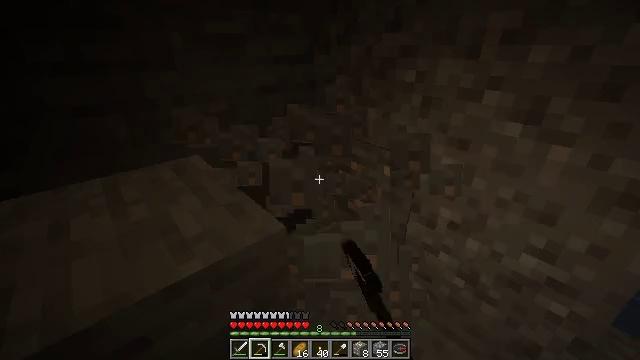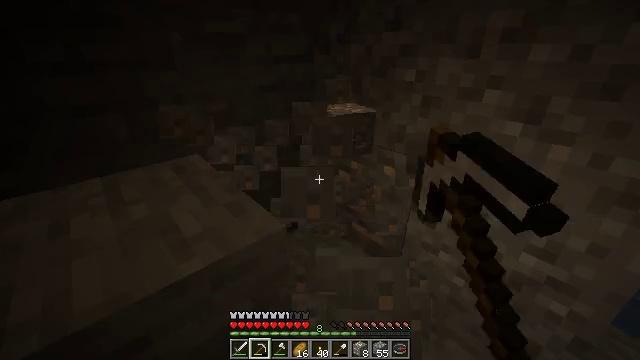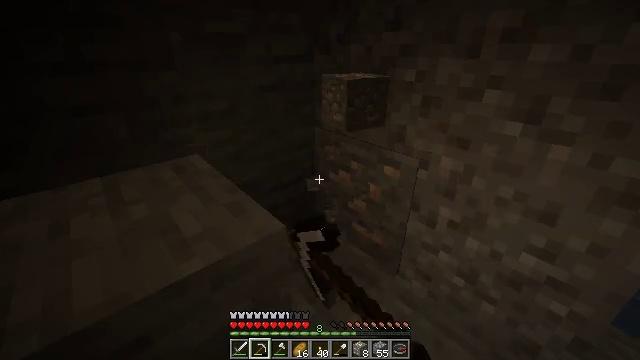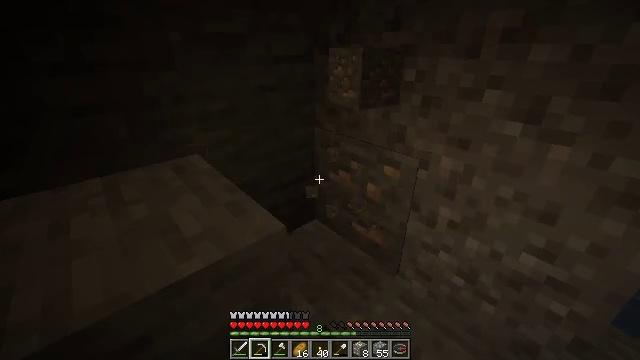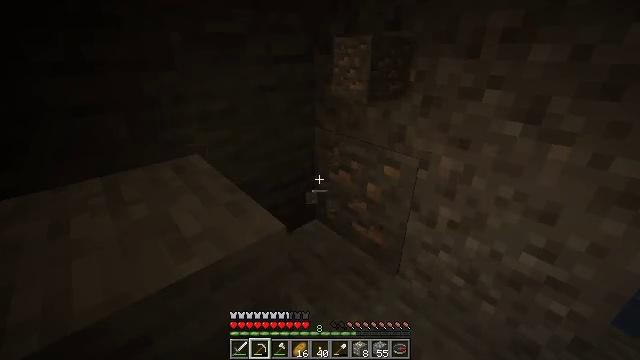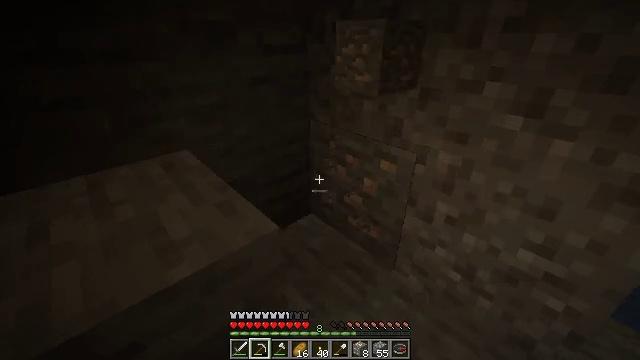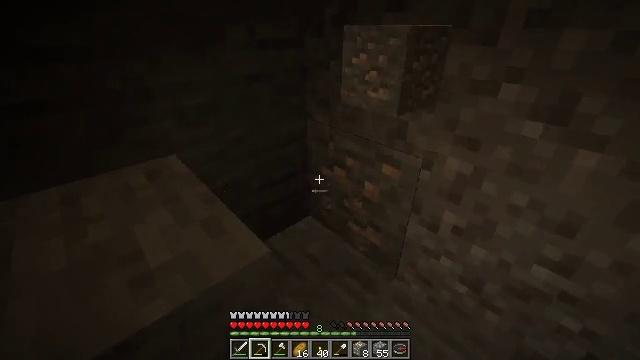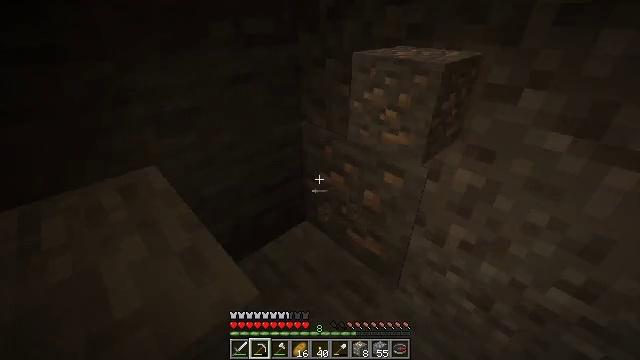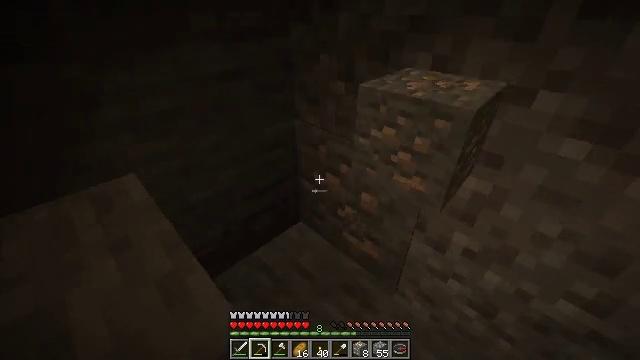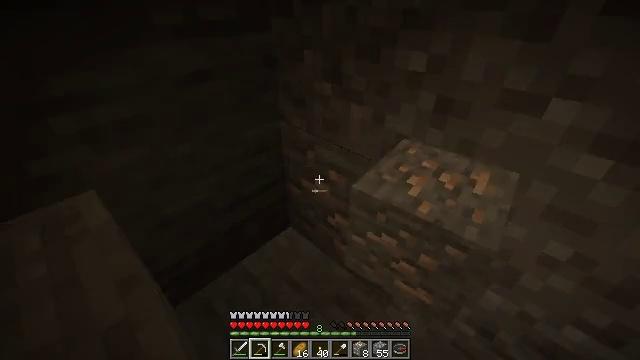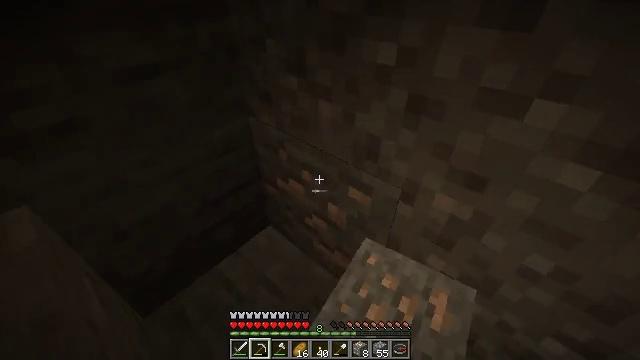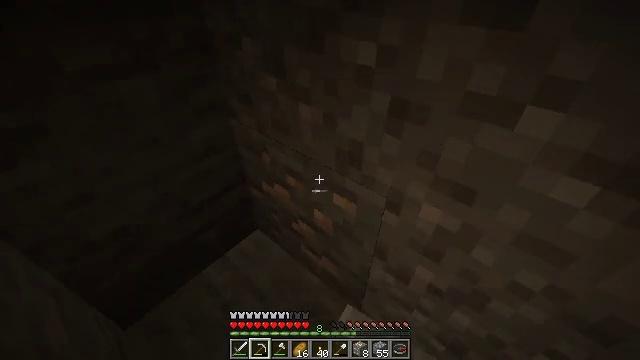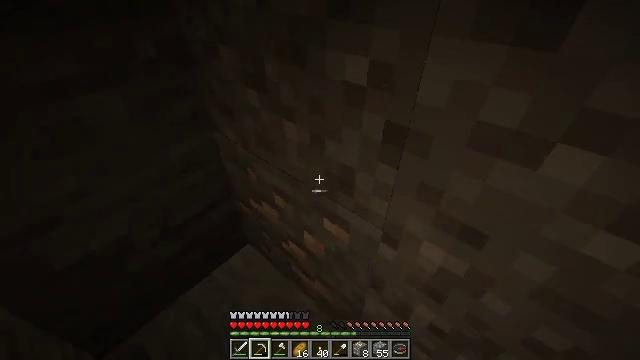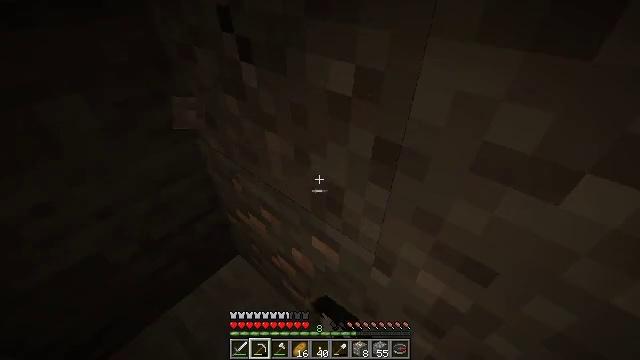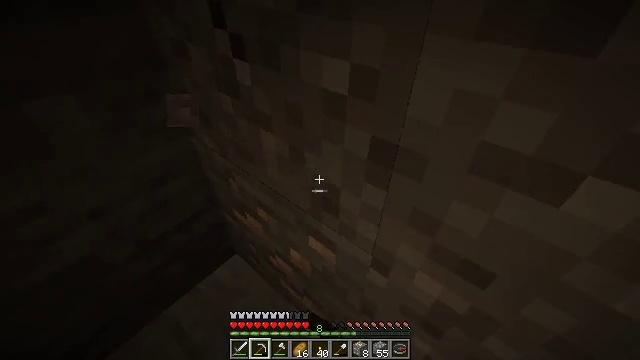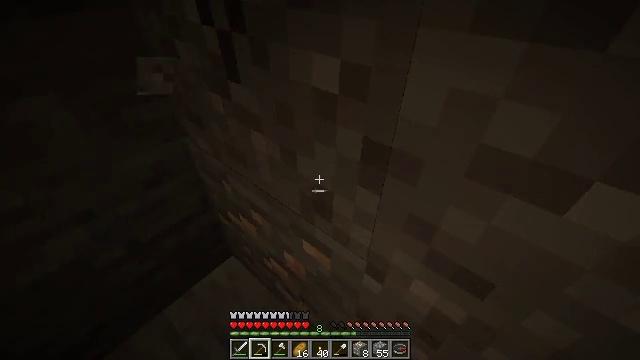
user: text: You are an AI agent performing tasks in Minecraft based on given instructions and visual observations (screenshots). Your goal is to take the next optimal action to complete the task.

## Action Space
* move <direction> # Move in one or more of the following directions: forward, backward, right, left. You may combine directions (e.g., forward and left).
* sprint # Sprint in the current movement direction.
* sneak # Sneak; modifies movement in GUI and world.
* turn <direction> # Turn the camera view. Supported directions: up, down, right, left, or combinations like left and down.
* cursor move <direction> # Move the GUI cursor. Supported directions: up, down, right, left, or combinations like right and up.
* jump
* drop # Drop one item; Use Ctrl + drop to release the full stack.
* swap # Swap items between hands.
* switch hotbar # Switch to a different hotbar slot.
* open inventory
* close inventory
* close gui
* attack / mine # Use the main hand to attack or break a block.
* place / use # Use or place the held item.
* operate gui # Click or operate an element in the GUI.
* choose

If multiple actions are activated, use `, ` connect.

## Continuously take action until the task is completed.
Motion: motion action
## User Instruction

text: Dig through gravel to clear a path.
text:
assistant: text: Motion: attack / mine
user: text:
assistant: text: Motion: attack / mine
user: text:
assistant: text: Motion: attack / mine
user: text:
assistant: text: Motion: no_op
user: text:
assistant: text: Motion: move forward, turn right and down
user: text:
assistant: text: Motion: move forward, turn down
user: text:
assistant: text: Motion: move forward, turn down
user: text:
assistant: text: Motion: move forward, turn right and down
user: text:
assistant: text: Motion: move forward, turn right and down
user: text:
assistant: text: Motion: move forward, turn right and down
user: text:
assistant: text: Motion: move forward, turn down
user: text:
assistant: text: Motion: attack / mine
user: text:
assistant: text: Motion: attack / mine
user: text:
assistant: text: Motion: attack / mine
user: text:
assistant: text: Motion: attack / mine
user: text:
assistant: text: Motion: attack / mine
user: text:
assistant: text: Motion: attack / mine
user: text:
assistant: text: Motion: attack / mine
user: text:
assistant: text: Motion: turn down, attack / mine
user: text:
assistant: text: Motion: turn down, attack / mine
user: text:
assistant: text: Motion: turn left and down, attack / mine
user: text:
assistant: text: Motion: turn left and down, attack / mine
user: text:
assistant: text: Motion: attack / mine
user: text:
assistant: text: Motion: attack / mine
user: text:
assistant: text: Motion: attack / mine
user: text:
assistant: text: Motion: attack / mine
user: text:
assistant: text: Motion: attack / mine
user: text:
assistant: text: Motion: attack / mine
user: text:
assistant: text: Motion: attack / mine
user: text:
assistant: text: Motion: attack / mine